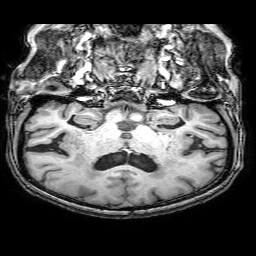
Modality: T1w
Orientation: sagittal
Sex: female
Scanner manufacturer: philips
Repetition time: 0.008168 s
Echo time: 0.00377 s